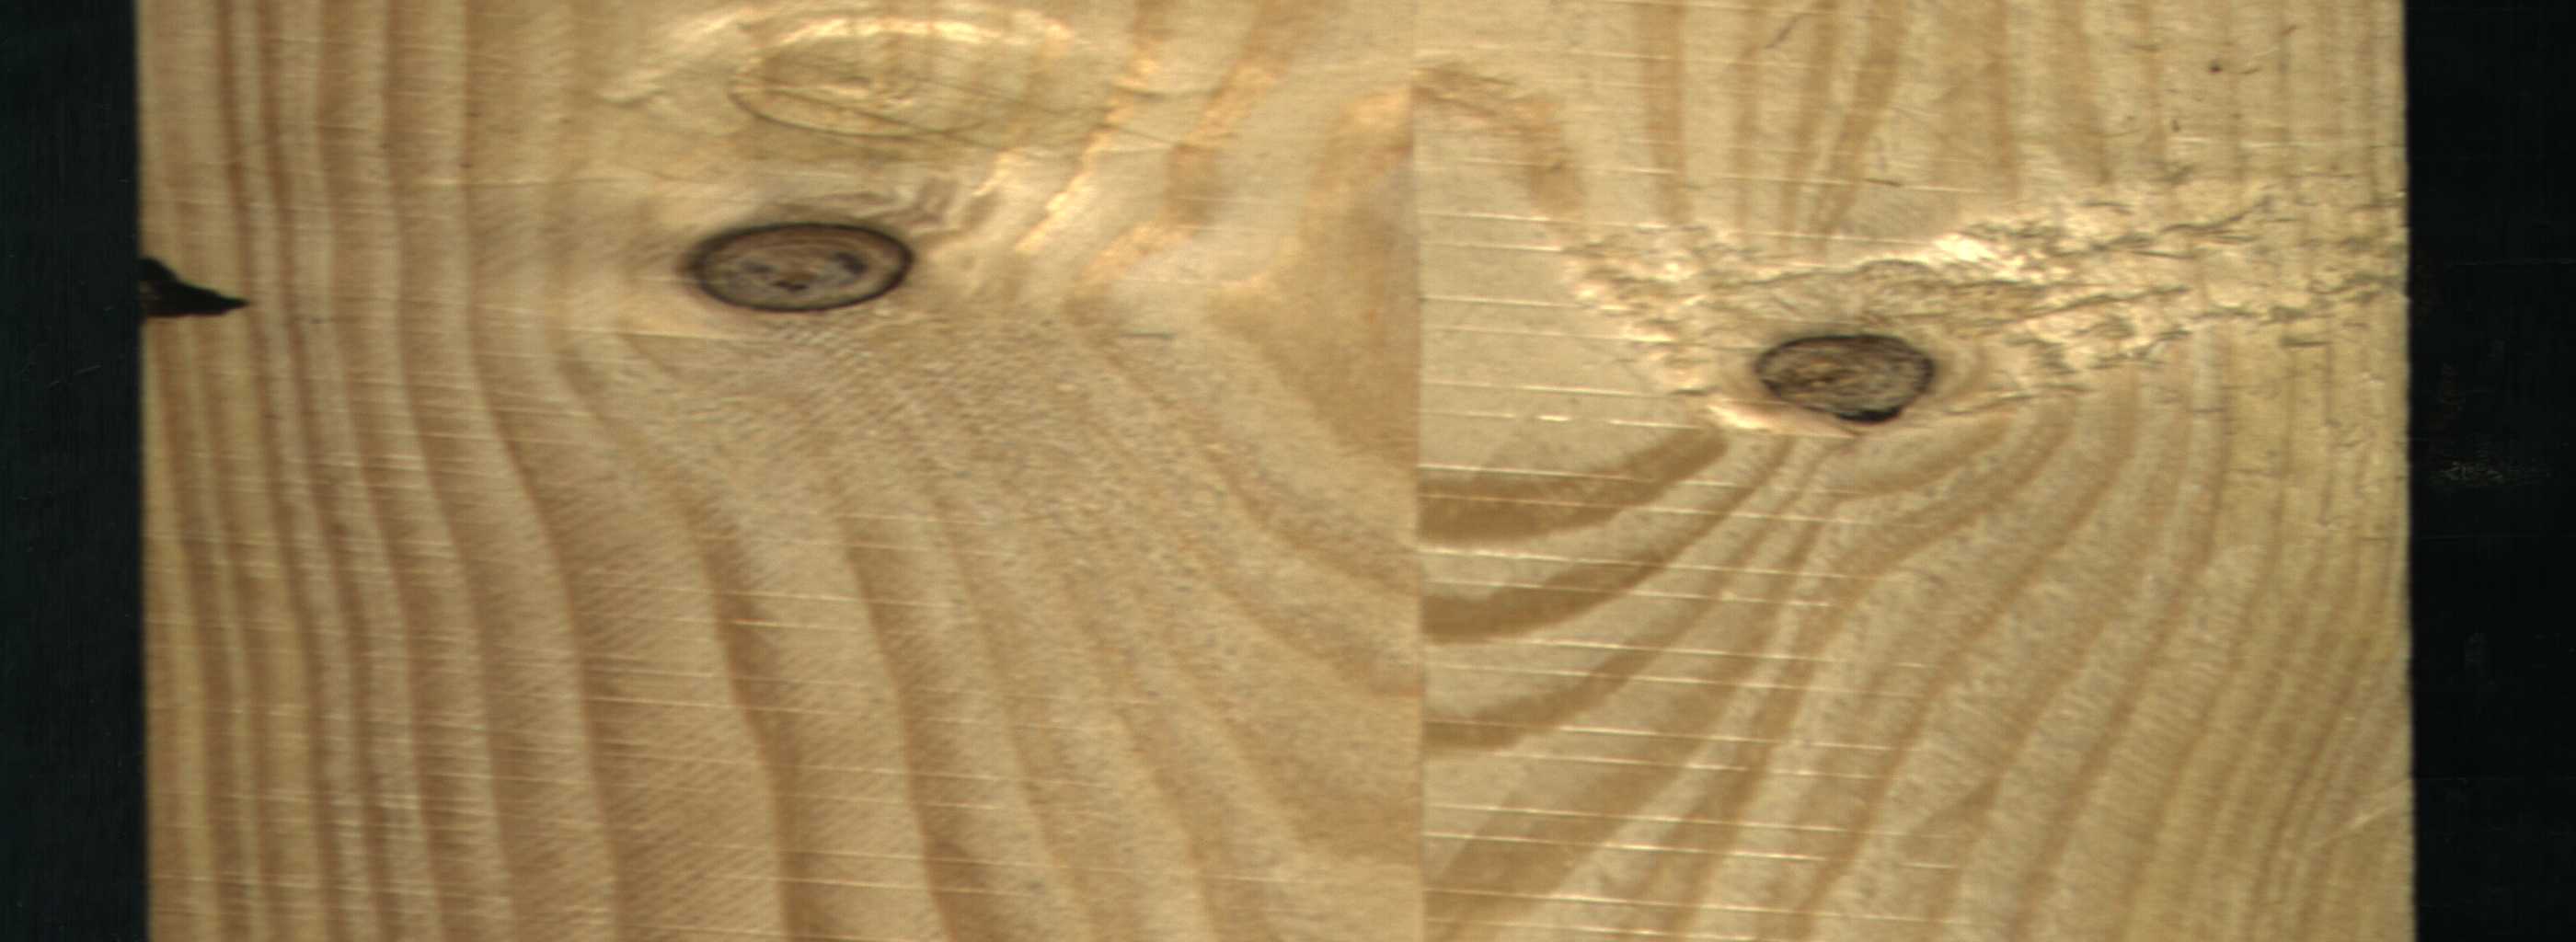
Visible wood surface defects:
Knot_missing
Dead_Knot
Dead_Knot